Question: I am new to android. I have five buttons on an activity and on every button click i want to save data shown/written on button say "10",on other button "20" etc.into arraylist or list and than add(+) them every time any button is clicked and than store them on single value and when sublit button is clicked than the total single value is saved into firebase database as signle child data.

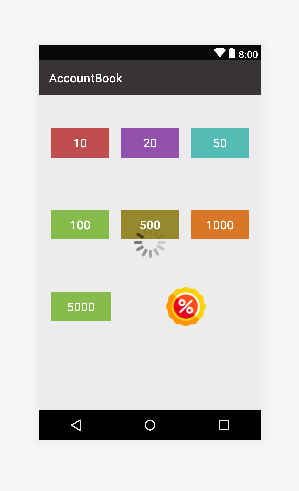
Answer: Hope this will working for you.
'''
ArrayList<Integer> total = new ArrayList();
int totalCount = 0;
button10.setOnClickListener(new OnClickListener() {
@Override
public void onClick(View view) {
total.add(10);
}
});
button20.setOnClickListener(new OnClickListener() {
@Override
public void onClick(View view) {
total.add(20);
}
});
button50.setOnClickListener(new OnClickListener() {
@Override
public void onClick(View view) {
total.add(50);
}
});
button100.setOnClickListener(new OnClickListener() {
@Override
public void onClick(View view) {
total.add(100);
}
});
button500.setOnClickListener(new OnClickListener() {
@Override
public void onClick(View view) {
total.add(500);
}
});
button1000.setOnClickListener(new OnClickListener() {
@Override
public void onClick(View view) {
total.add(1000);
}
});
submitButton.setOnClickListener(new OnClickListener() {
@Override
public void onClick(View view) {
for(int i = 0; i < total.size();i++){
totalCount = totalCount + total.get(i); //total value or Output
}
}
});
'''